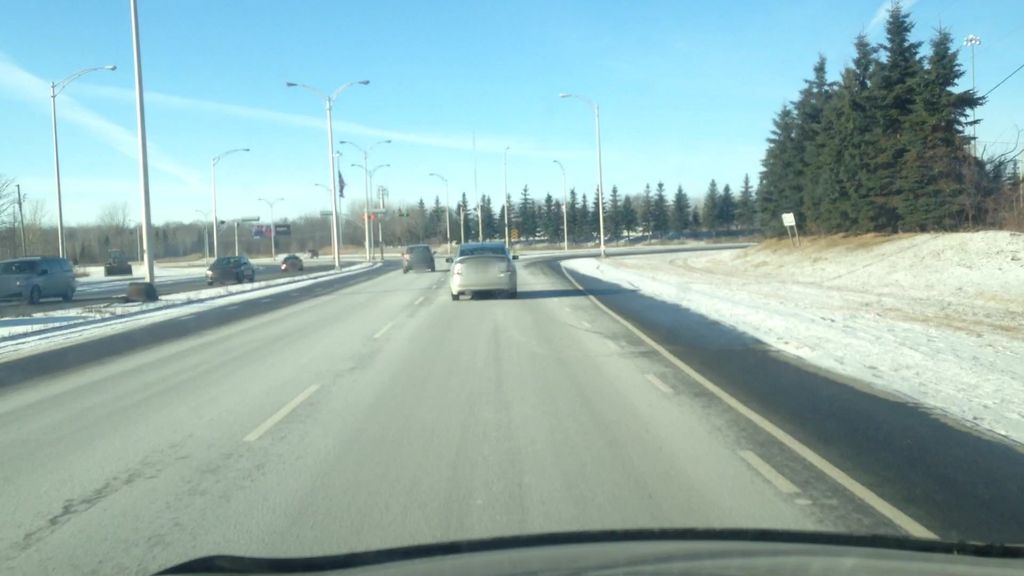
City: montreal